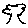
Label: tree